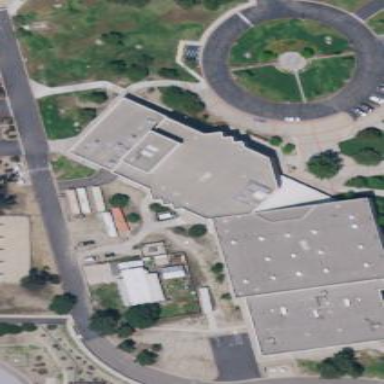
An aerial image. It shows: School building.